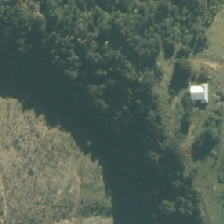
Land cover: indigenous_forest